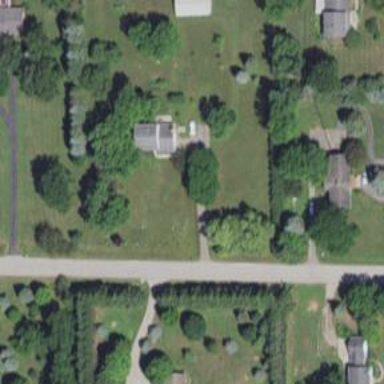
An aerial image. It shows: Driveway leading to service road.